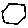
Label: hexagon